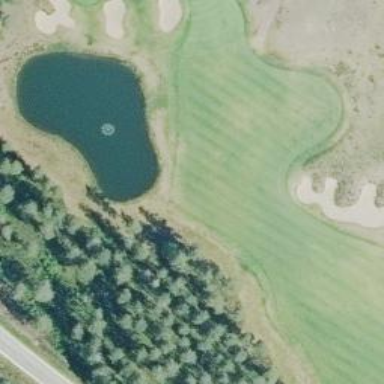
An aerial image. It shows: Golf hole.